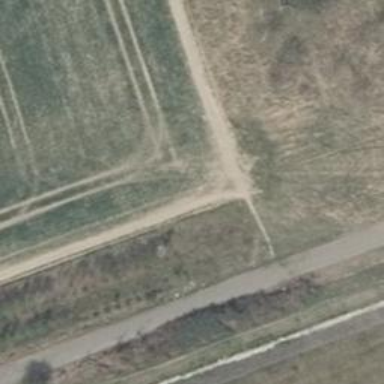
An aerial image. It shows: Path on the ground.